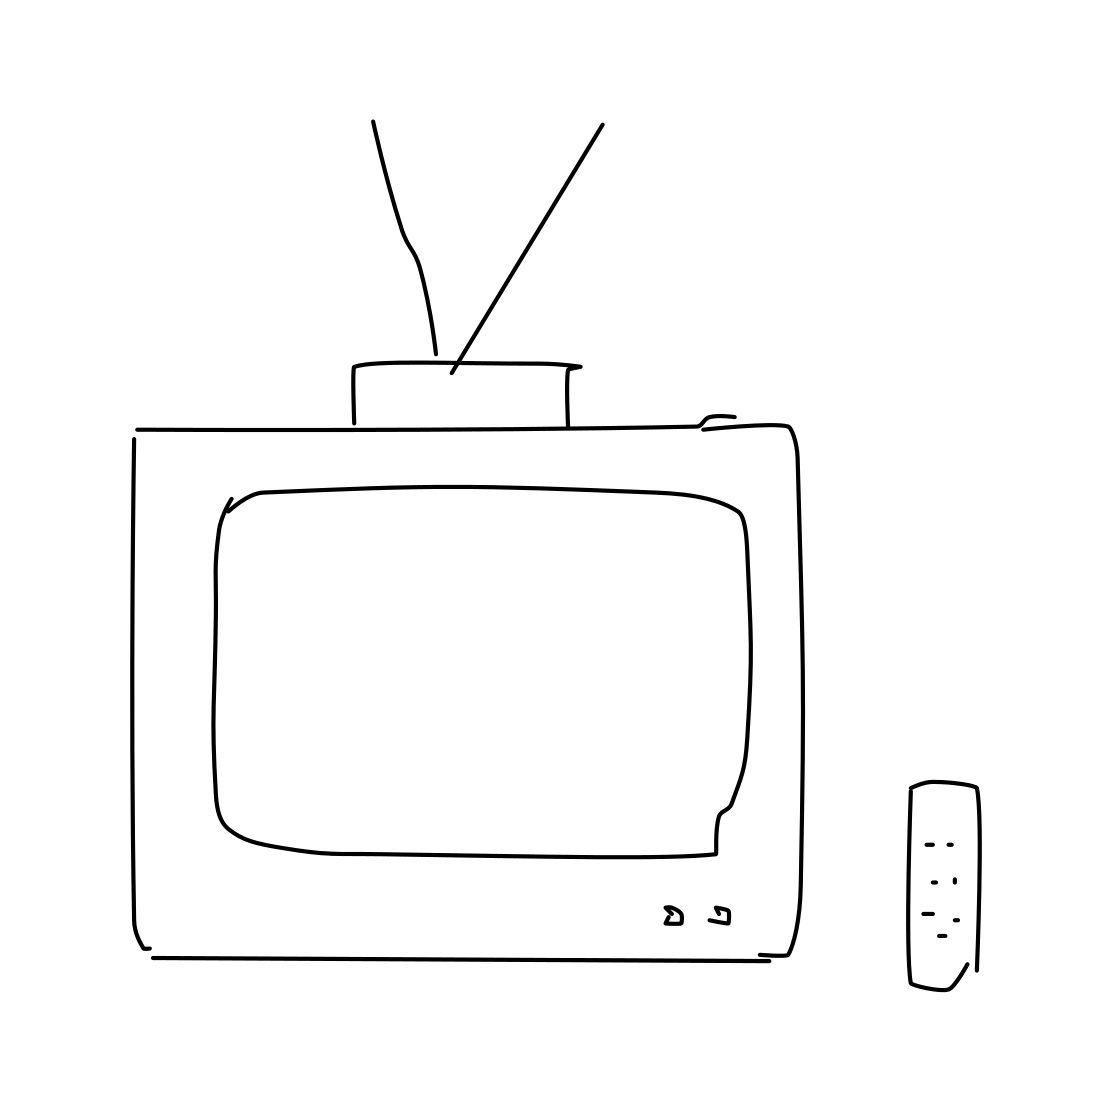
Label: tv